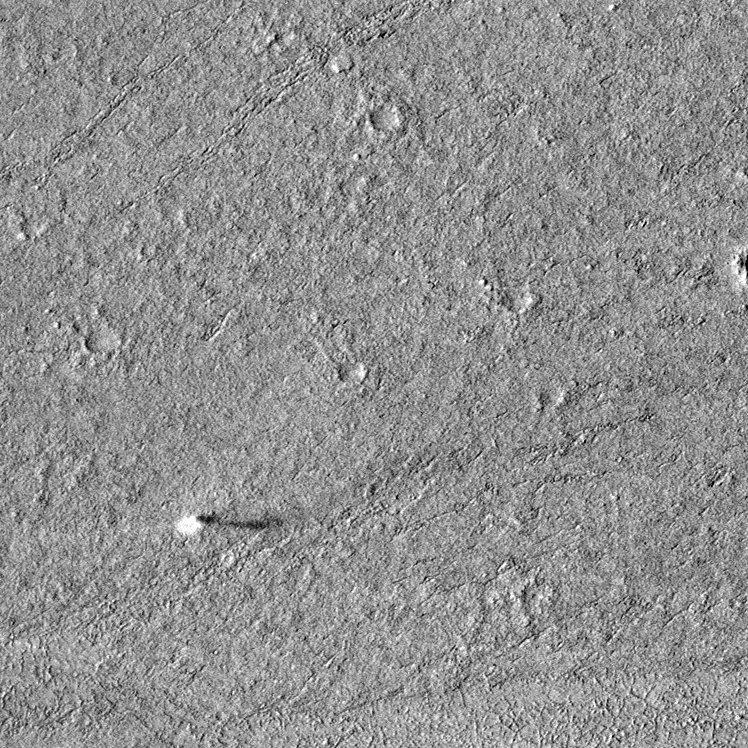
Label: dustdevil